Question: I am having an issue where the 'SelectedIndexChanged' event is not firing on my 'System.Windows.Forms.ComboBox' object when it should, but . It works fine on everyone else's computer.
When I run 'GetType().assembly' on the object my computer shows .Net 4.0, but 2.0 on everyone else's.
How can I force the object to 2.0?
Here is the relevent assembly import:
'''
[reflection.assembly]::loadwithpartialname("System.Windows.Forms") | Out-Null
'''

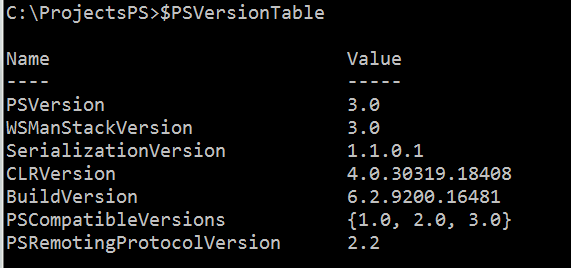
Answer: PowerShell automatically loads the assembly from the same .Net version that PowerShell runs in.
So pointing to a v2.0 assembly might still force it to load a v4.0 assembly.
Since your loading a v4.0 assembly, your probably not using PS1, but rather PS3 or 4, Then the easy solution would be to simply run PowerShell in 2.0 mode by using:
'''
powershell.exe -version 2
'''